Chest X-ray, PA view. Patient: 63 years old, sex F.
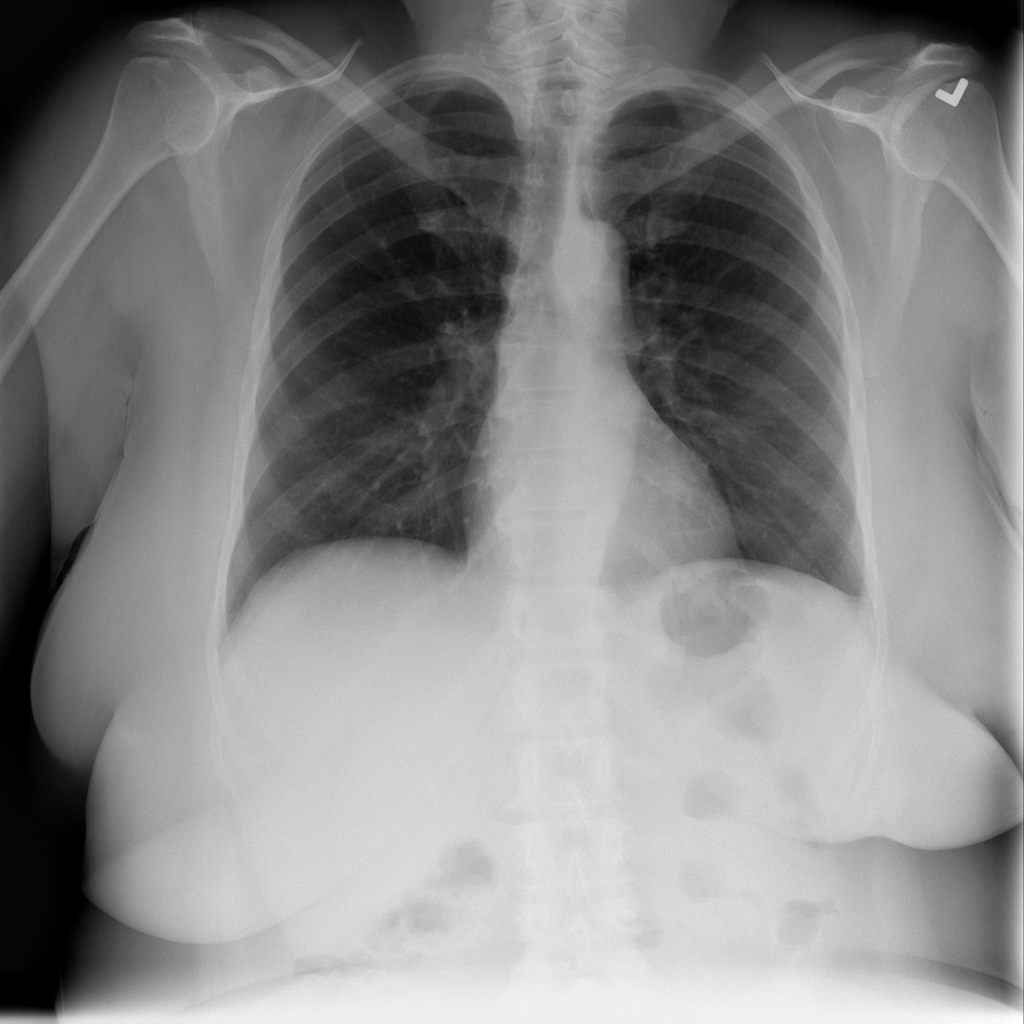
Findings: No Finding